Question: My page for product has the field Item Number (default_code), circled in the attached picture. My question is how I can pass this item number to the popup window that is shown when I click on button More and select "Replace all in BOM", also circled in the attached picture. I have tried by adding field "default_code" in popup window, but it just displays empty box.
Thanks for your help!
Here is the main view:

And here is my XML code:
'''
<record id="replace_all_in_BOM_form" model="ir.ui.view">
<field name="name">replace.all.in.BOM.form</field>
<field name="model">product.template</field>
<field name="priority" eval="20"/>
<field name="type">form</field>
<field name="arch" type="xml">
<field name="default_code" string="Item Number" readonly="0" invisible="0" />
</field>
</record>
<record id="action5" model="ir.actions.act_window">
<field name="name">Replace all in BOM</field>
<field name="type">ir.actions.act_window</field>
<field name="res_model">product.template</field>
<field name="view_type">form</field>
<field name="target">new</field>
<field name="view_id" ref="replace_all_in_BOM_form"/>
</record>
'''
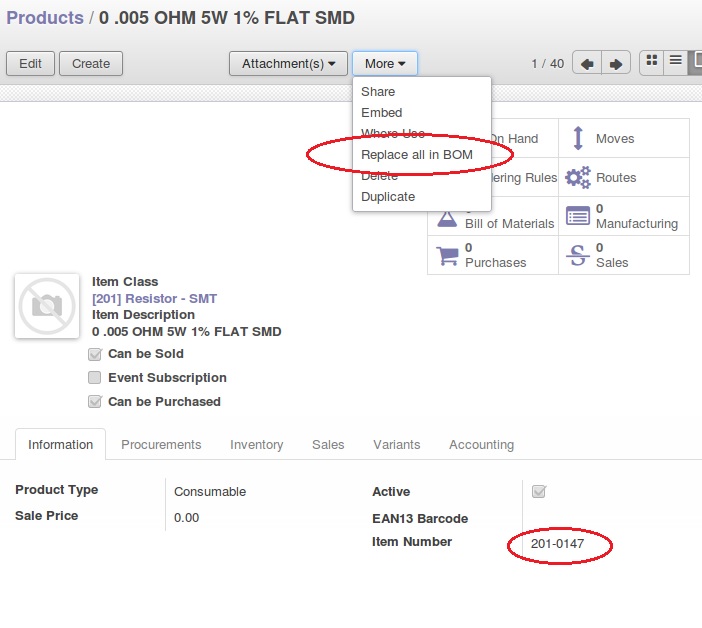
Answer: You need to write 'default_get' in that pop-up object.
try with this,
'''
def default_get(self, cr, uid, fields, context=None):
product_obj = self.pool.get('product.product')
record_ids = context and context.get('active_ids', []) or []
res = super(product_product, self).default_get(cr, uid, fields, context=context)
for product in product_obj.browse(cr, uid, record_ids, context=context):
if 'default_code' in fields:
#in 'default_code' is a field name of that pop-up window
res.update({'default_code': product.default_code})
return res
'''